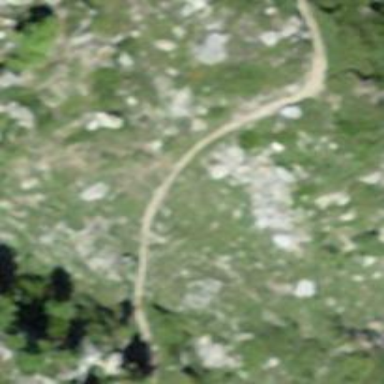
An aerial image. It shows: Path.